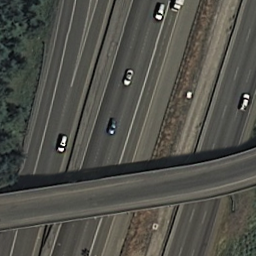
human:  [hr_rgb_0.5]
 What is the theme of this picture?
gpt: overpass